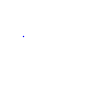
Particle: proton